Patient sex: F
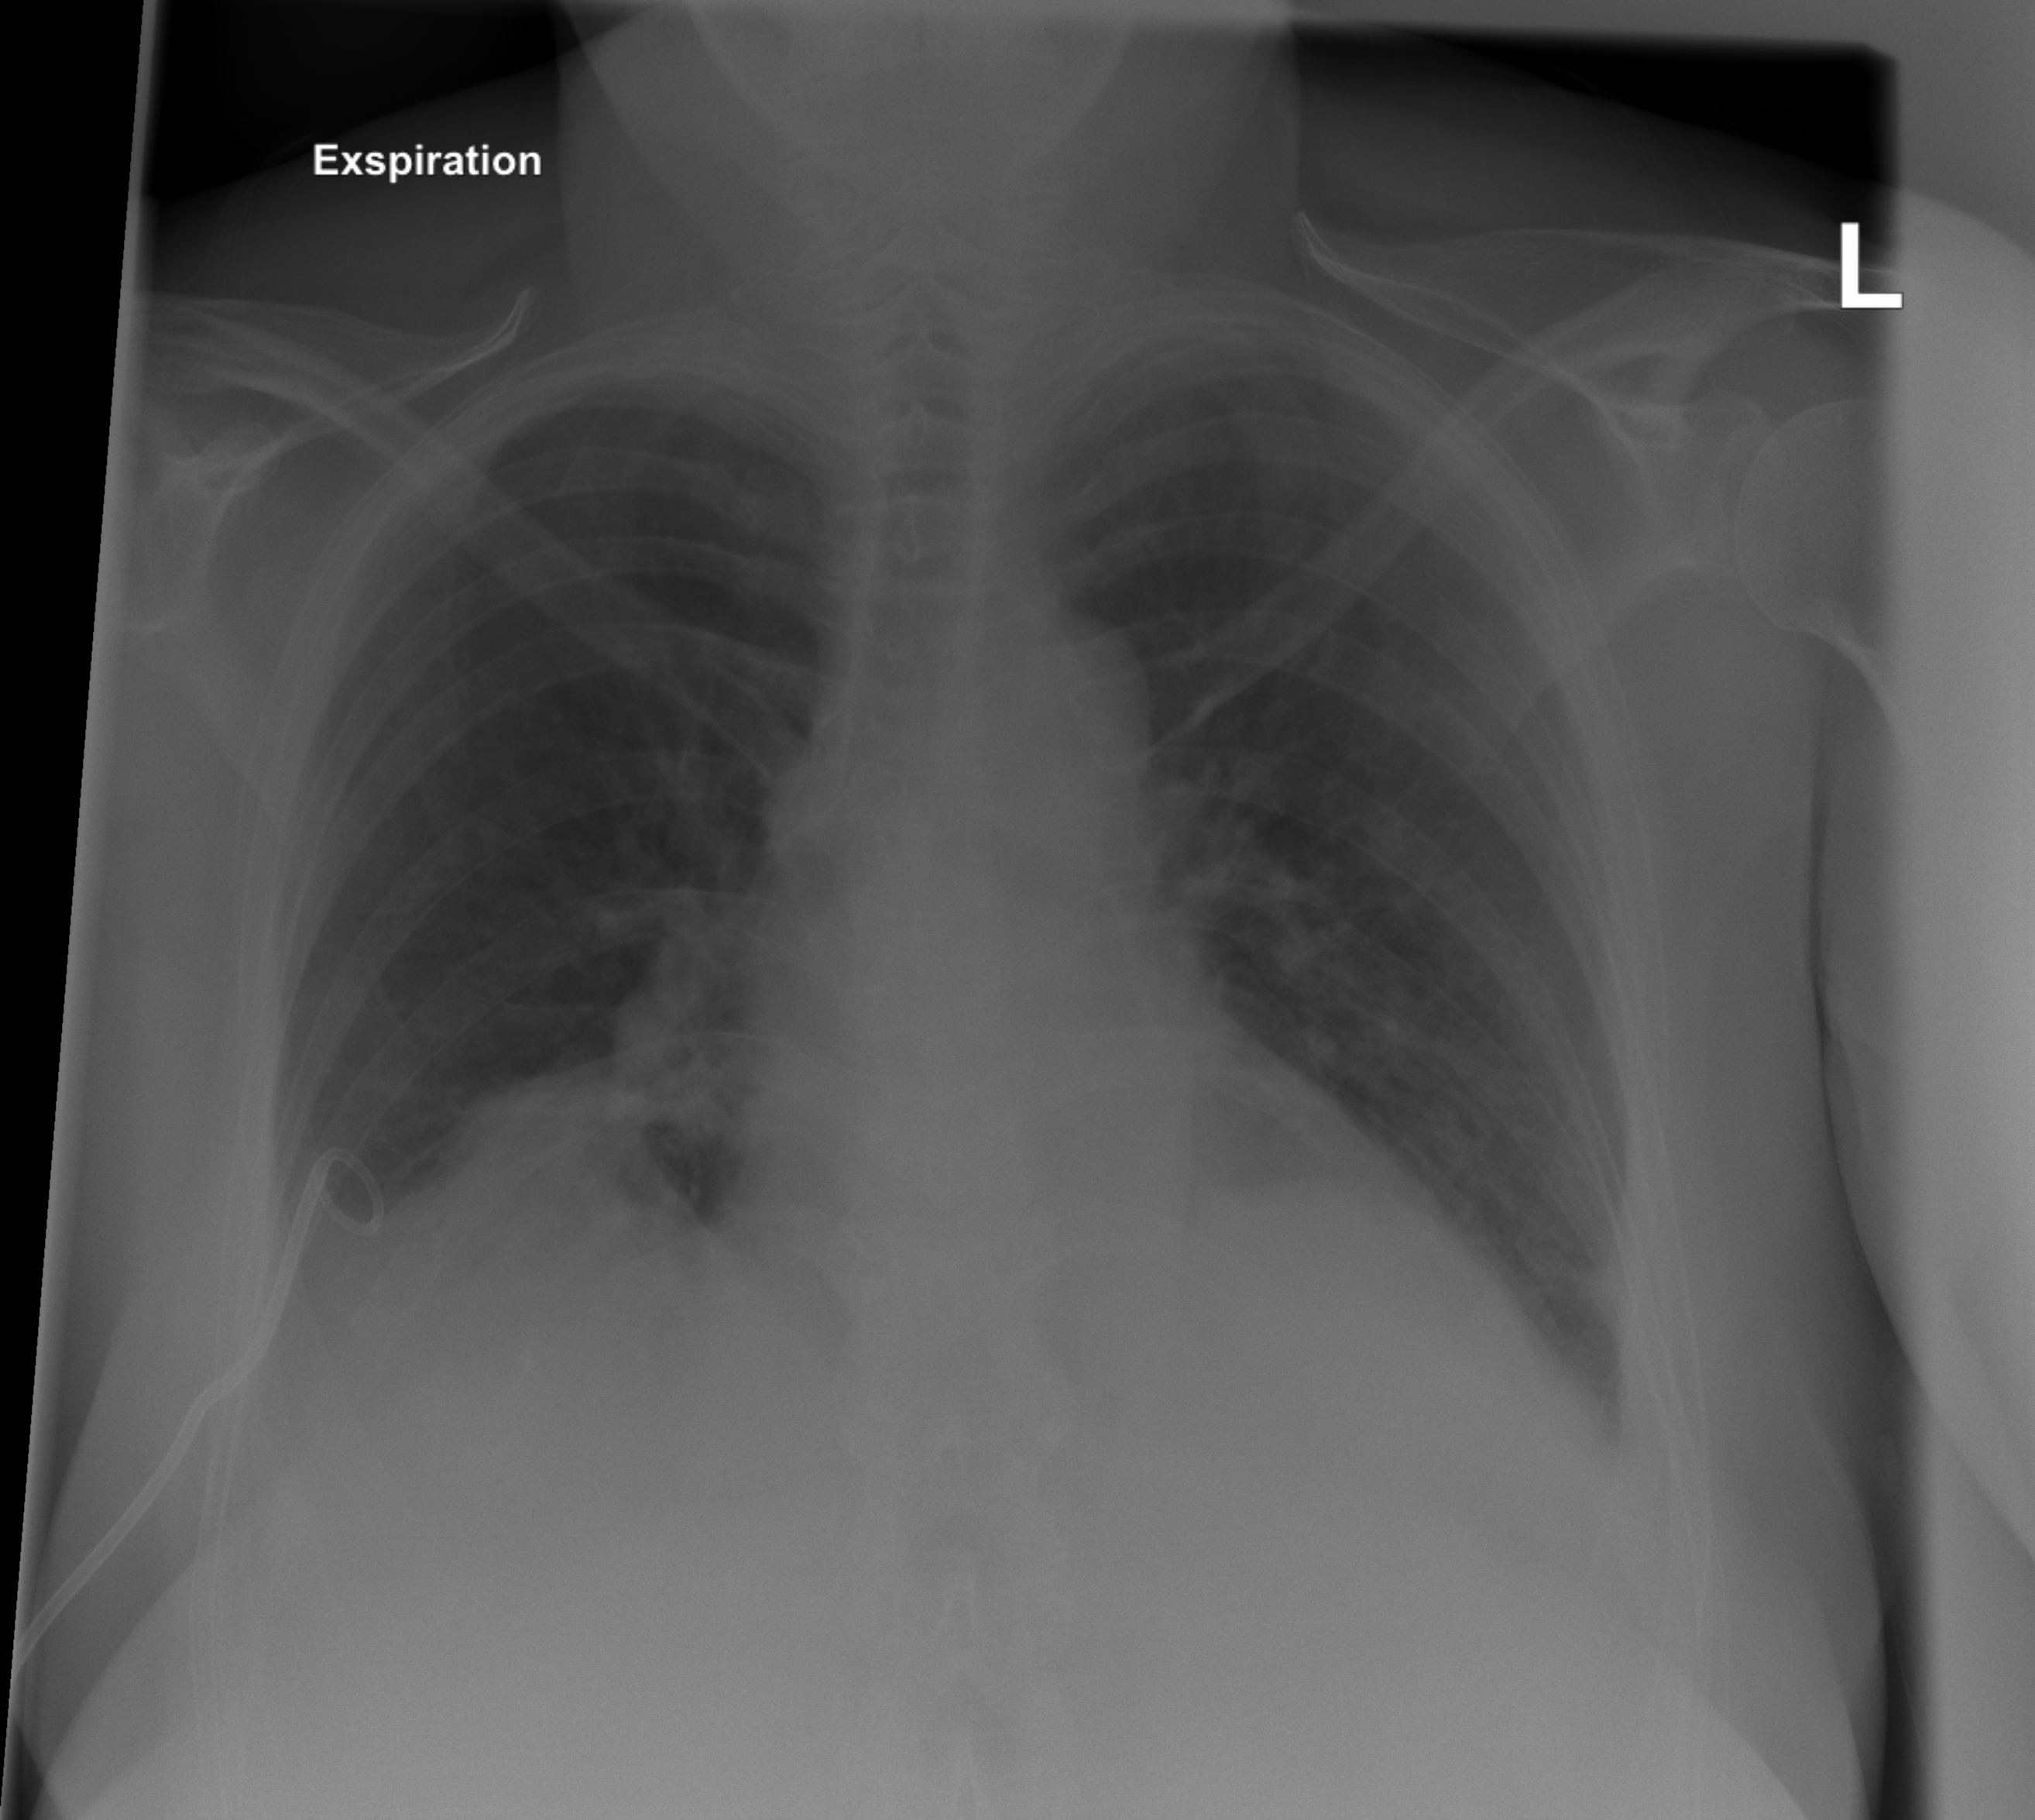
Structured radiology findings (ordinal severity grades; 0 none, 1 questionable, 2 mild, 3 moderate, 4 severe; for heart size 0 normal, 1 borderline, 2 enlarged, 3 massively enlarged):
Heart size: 0
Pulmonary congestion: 0
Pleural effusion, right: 1
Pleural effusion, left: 1
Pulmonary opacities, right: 0
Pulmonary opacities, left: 0
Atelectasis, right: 3
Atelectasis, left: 1